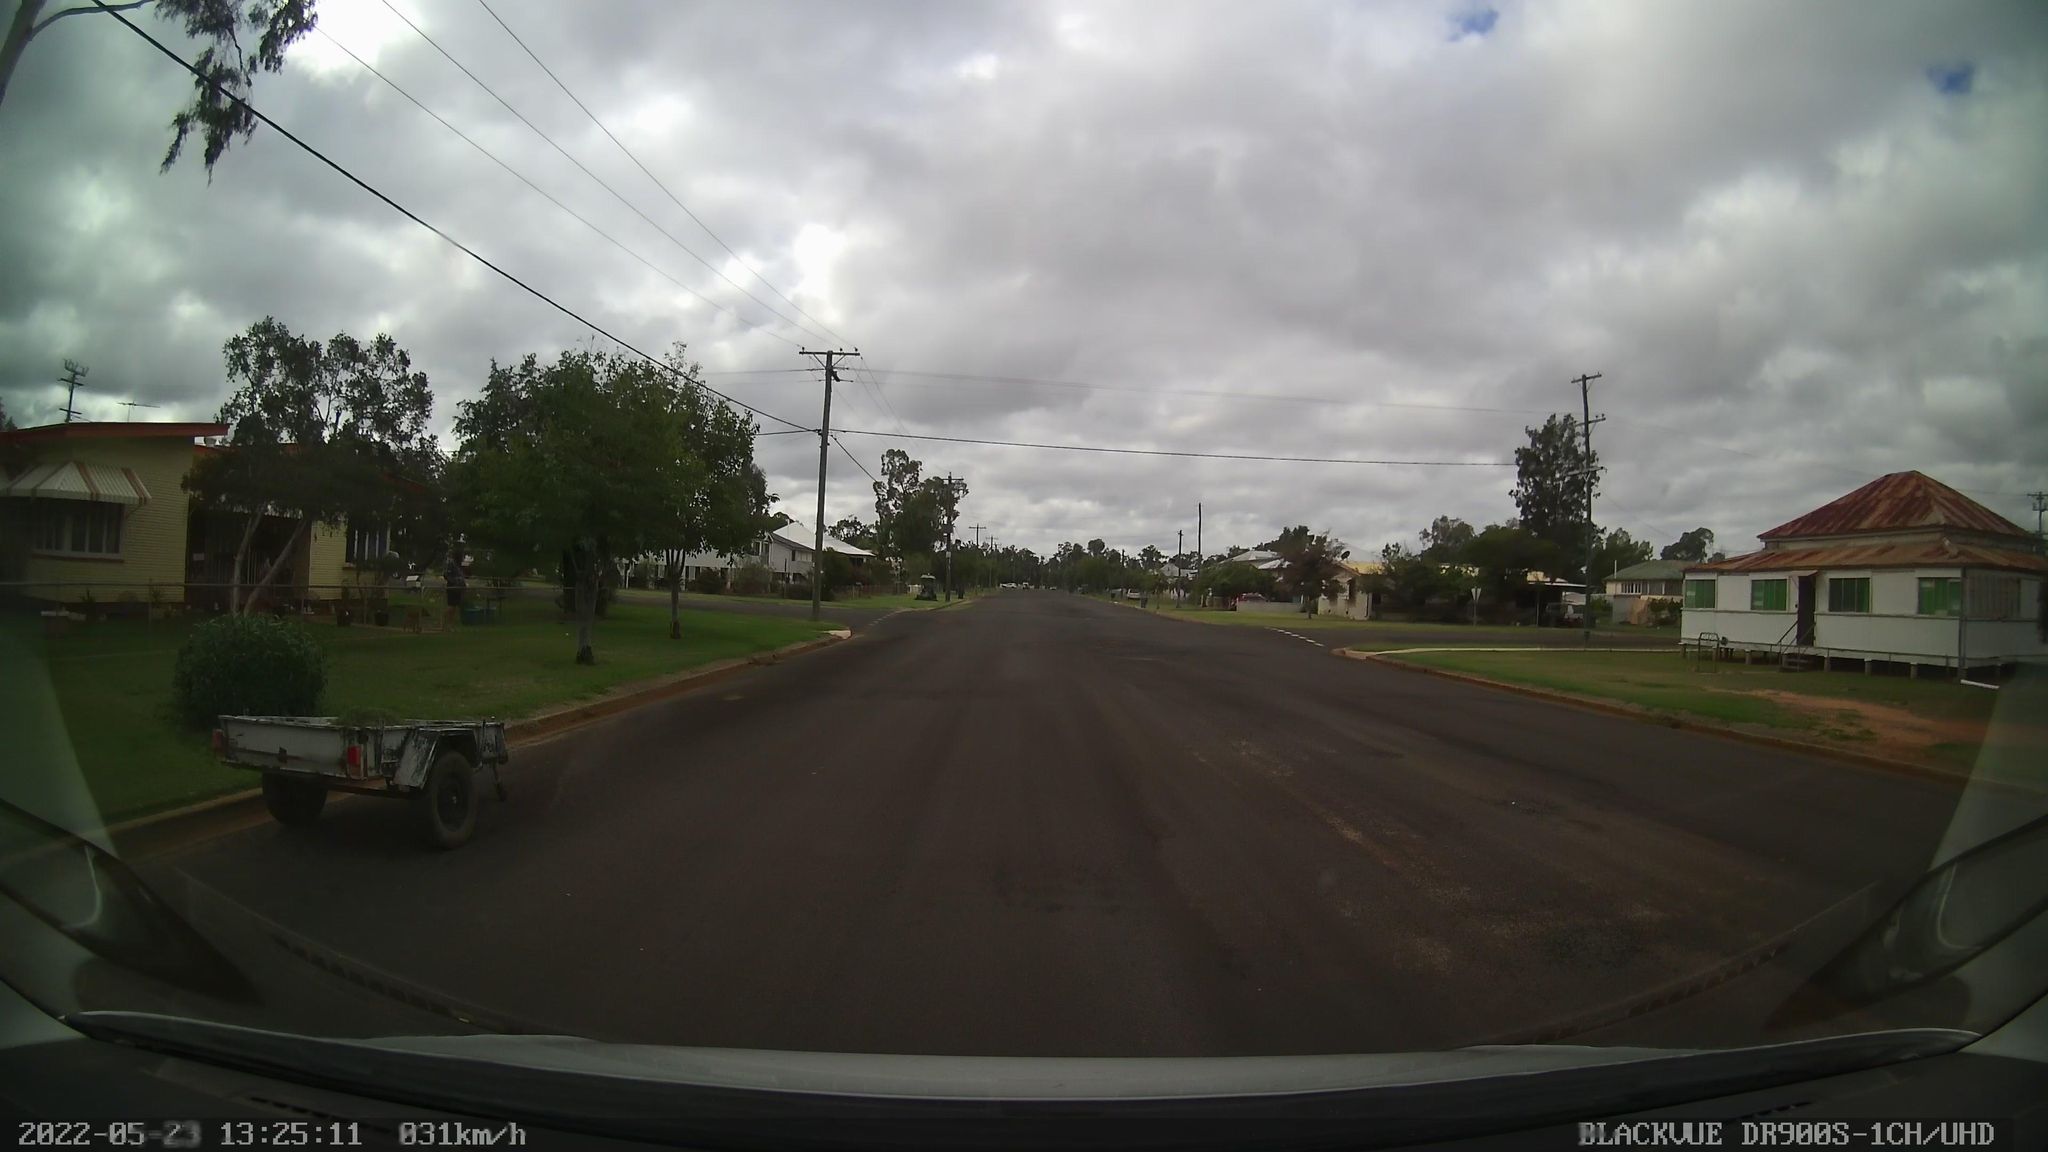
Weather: cloudy
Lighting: day
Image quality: good
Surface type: driving surface
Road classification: residential
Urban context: rural cluster
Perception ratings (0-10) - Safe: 4.62, Lively: 7.59, Beautiful: 6.17, Boring: 3.7, Depressing: 1.99, Wealthy: 0.79